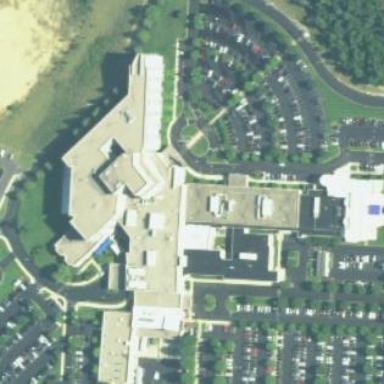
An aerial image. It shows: Hospital.